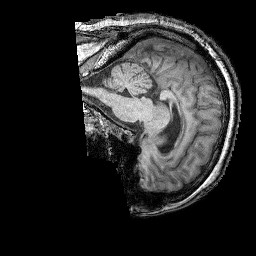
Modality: T1w
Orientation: sagittal
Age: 46
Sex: male
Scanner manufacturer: siemens
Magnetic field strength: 3 T
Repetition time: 2.25 s
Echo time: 0.00415 s